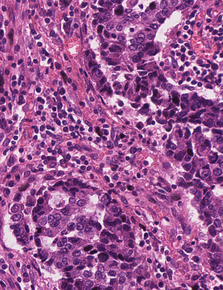
Tumor epithelial tissue: yes
Tumor-associated stroma tissue: yes
Normal tissue: no